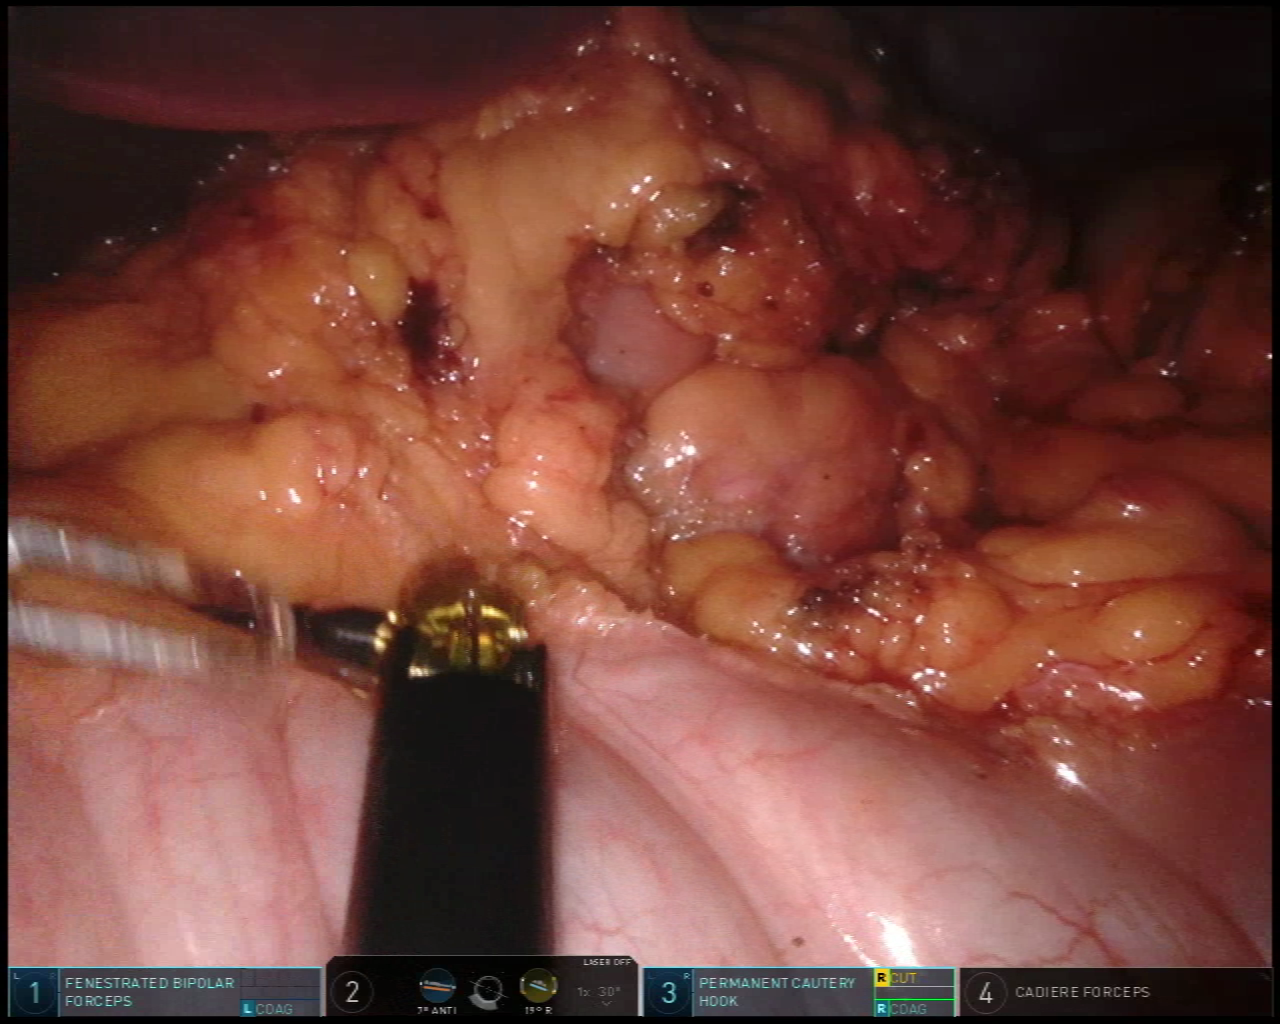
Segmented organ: stomach
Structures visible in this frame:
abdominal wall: yes
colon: yes
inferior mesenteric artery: no
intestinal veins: no
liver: yes
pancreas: yes
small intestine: no
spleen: no
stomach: yes
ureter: no
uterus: no
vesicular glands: no